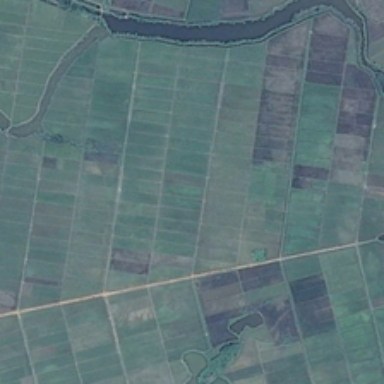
Many pieces of rectangle farmlands are in two sides of a curved river .